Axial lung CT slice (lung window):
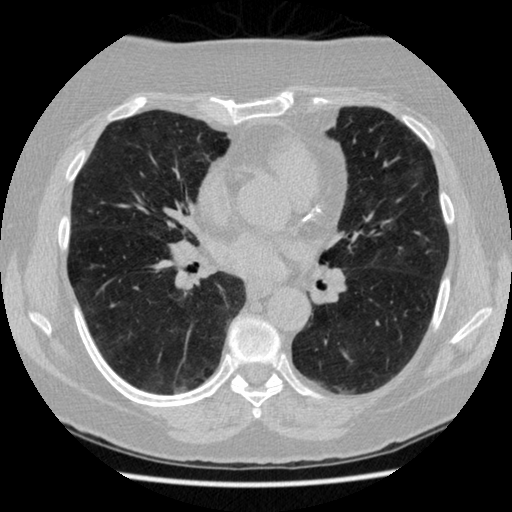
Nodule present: no